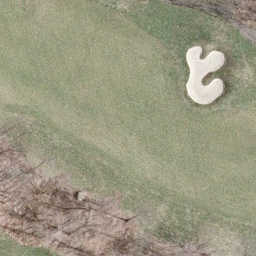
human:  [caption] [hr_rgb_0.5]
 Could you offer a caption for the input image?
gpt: This is a part of a golf course with green turfs and some bunkers and trees .

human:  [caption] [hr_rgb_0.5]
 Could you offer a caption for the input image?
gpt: A part of a golf course with with green turfs and some bunkers and withered trees .

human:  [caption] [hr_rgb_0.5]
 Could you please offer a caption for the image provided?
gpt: There are turfs and some bunkers and withered trees in the golf course .

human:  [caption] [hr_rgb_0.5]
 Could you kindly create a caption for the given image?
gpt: A part of a golf course with green turfs and some bunkers and withered trees .

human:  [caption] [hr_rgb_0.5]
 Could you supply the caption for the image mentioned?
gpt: Green turfs and some bunkers and withered trees in the golf course .